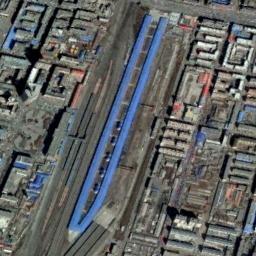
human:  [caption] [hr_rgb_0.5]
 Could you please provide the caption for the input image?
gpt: The railway station is next to some buildings .

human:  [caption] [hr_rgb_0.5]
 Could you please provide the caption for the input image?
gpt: There is a big railway station in the city .

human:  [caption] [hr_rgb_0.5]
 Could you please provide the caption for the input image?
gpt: The railway station has some railways and a blue makeshift house and some other buildings are next to the railway station .

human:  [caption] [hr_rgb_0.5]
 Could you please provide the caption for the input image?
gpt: Many buildings of different shapes and sizes are beside the railway station .

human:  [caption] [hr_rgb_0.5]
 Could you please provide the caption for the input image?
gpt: There are many buildings around the blue railway station .